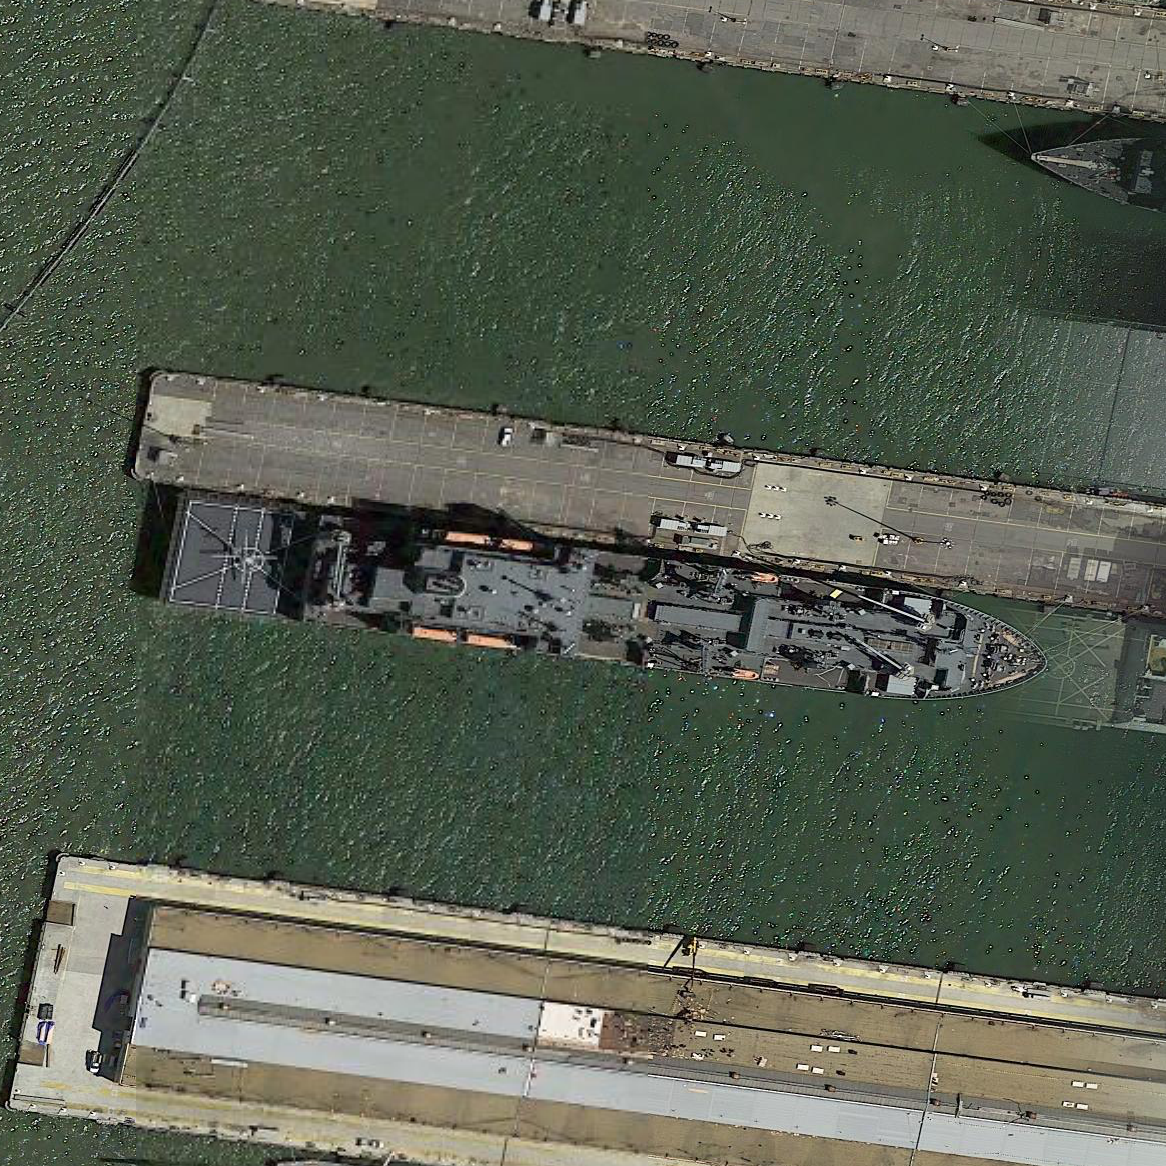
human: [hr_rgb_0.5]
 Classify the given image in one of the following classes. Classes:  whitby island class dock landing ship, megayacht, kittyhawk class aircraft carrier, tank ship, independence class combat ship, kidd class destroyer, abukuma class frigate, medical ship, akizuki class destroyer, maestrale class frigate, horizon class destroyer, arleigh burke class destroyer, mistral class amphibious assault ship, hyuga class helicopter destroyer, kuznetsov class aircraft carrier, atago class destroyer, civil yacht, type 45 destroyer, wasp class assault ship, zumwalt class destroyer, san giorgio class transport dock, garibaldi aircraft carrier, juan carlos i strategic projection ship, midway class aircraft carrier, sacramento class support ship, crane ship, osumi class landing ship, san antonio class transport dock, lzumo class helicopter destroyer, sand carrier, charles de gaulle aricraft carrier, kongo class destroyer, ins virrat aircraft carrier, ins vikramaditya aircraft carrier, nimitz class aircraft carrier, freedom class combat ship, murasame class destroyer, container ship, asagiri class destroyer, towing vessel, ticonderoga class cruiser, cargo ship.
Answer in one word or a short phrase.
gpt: Crane ship